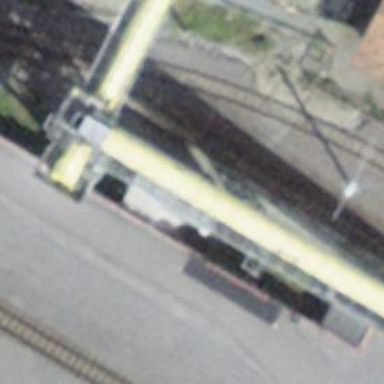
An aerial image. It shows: Narrow-gauge railway in service yard. The railway is electrified with contact line.